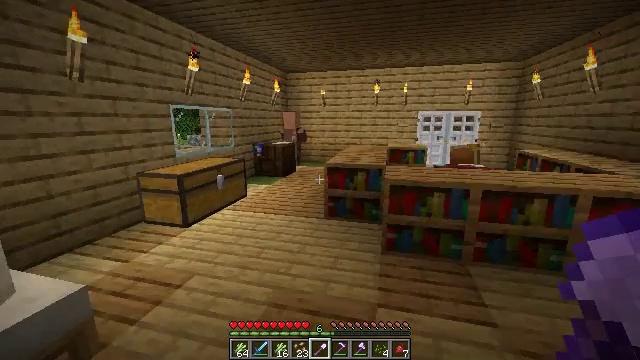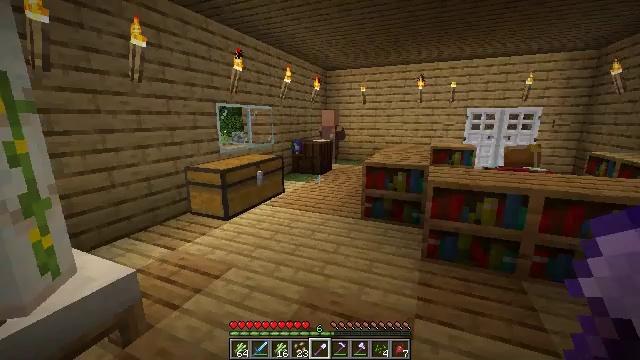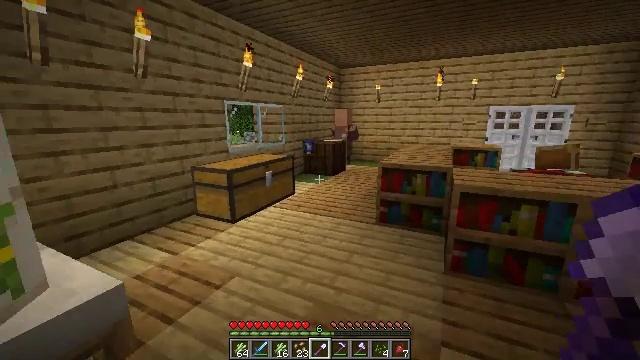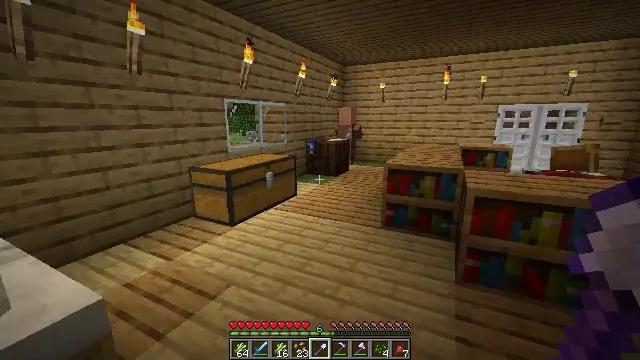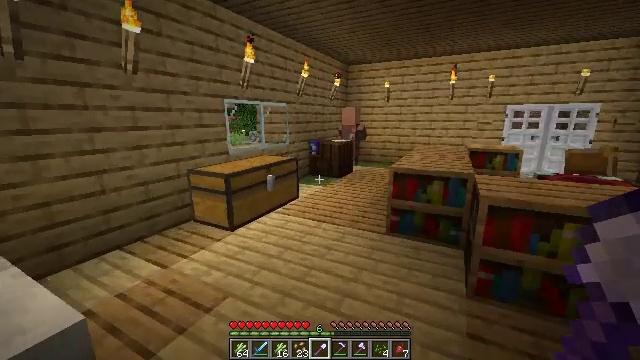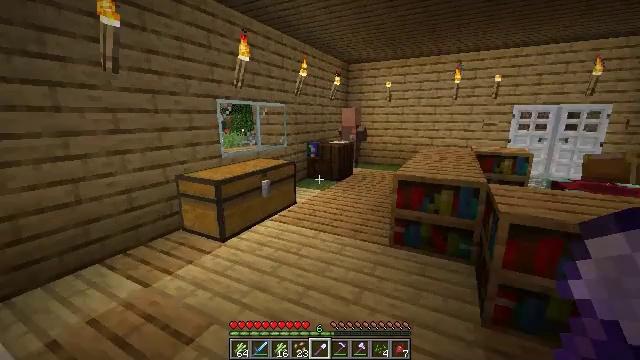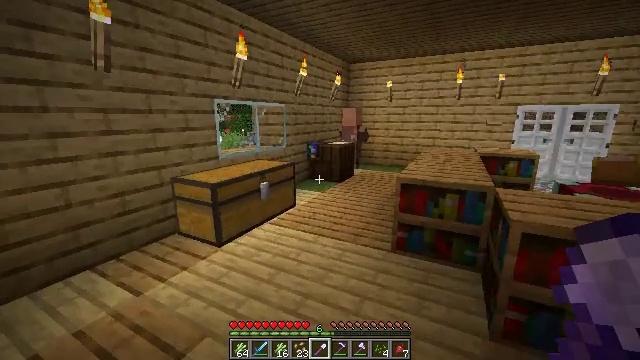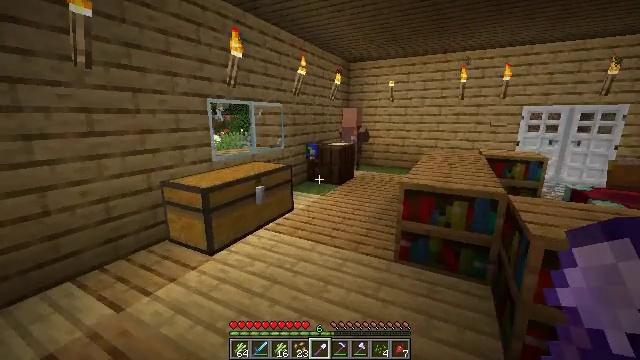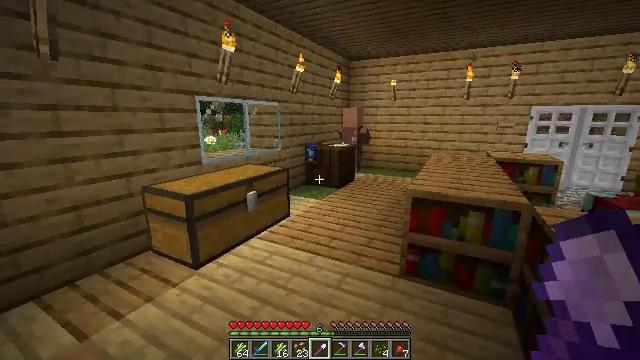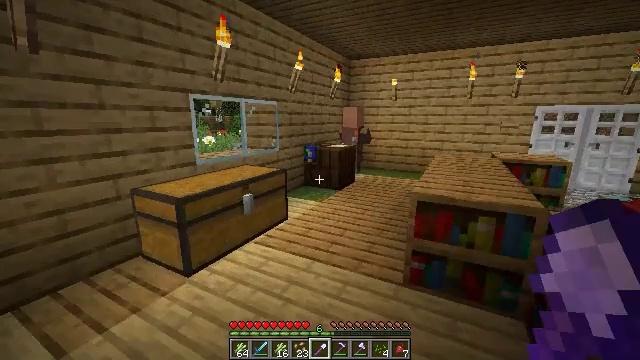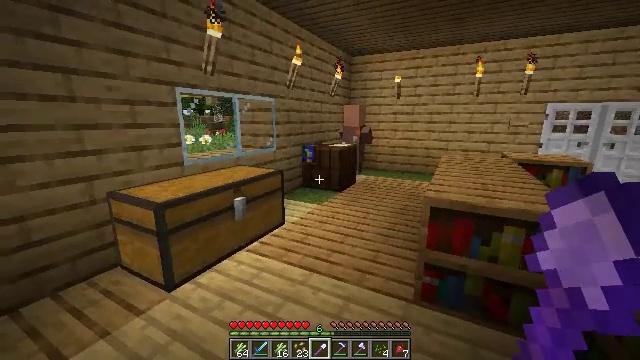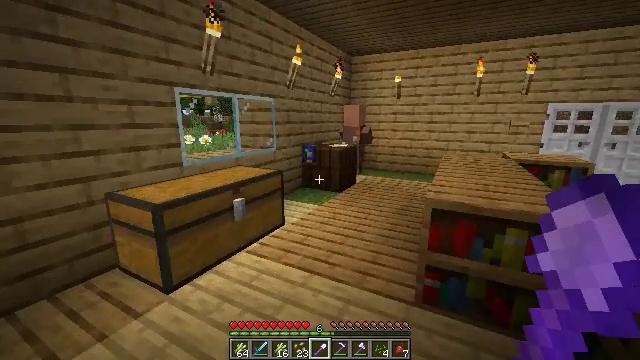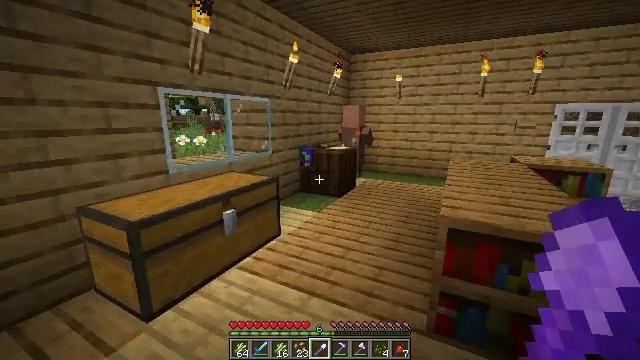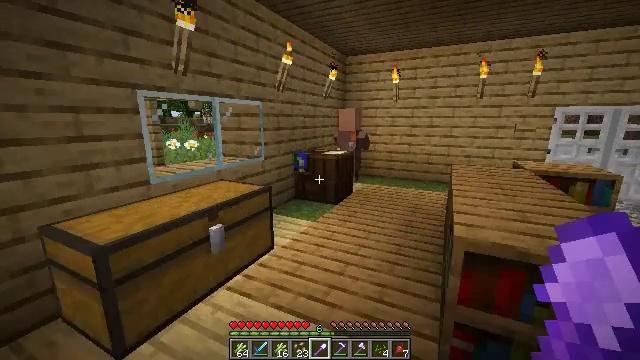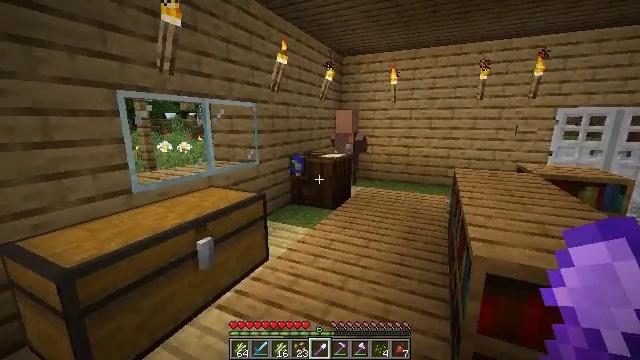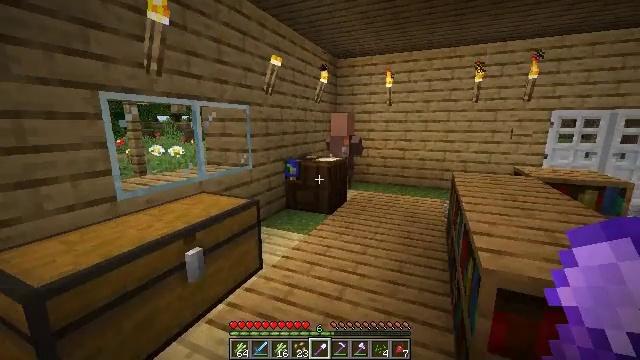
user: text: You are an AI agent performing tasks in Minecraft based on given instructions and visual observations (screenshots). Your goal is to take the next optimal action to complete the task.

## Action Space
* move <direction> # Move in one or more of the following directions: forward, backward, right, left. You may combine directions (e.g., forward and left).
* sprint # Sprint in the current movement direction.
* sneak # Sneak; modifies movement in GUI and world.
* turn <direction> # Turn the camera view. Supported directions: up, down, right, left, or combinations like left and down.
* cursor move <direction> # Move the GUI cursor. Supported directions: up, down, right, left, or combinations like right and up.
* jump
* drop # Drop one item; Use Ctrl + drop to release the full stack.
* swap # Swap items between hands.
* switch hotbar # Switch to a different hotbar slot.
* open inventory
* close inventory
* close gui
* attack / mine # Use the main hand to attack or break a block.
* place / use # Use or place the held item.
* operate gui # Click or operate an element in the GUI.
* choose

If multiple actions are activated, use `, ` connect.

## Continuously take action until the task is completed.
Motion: motion action
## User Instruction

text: Create paper in the crafting menu.
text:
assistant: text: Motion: move forward, turn left
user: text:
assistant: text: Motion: move forward, turn left
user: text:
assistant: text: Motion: move forward
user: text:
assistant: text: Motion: move forward
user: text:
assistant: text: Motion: move forward
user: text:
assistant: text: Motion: move forward
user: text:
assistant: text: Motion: move forward
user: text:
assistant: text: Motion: move forward
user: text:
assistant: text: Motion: move forward
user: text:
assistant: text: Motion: move forward
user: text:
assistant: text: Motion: move forward
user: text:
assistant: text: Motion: move forward
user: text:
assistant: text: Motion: move forward, turn right
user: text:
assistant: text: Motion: move forward
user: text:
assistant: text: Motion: move forward, turn right
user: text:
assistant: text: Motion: move forward
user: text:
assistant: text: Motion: move forward
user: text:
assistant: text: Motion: move forward, turn right
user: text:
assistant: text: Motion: move forward, turn right
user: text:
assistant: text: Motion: move forward, turn right
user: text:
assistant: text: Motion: move forward, turn right
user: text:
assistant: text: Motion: move forward, turn right
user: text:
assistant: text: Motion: move forward
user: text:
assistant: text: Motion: move forward, turn right
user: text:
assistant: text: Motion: move forward
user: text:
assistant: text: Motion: move forward, turn right
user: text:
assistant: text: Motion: move forward
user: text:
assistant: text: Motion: move forward
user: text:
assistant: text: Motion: move forward
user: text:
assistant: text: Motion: no_op